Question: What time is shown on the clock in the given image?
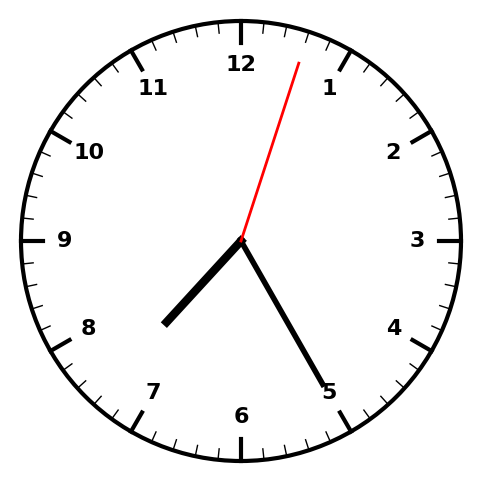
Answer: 07:25:03